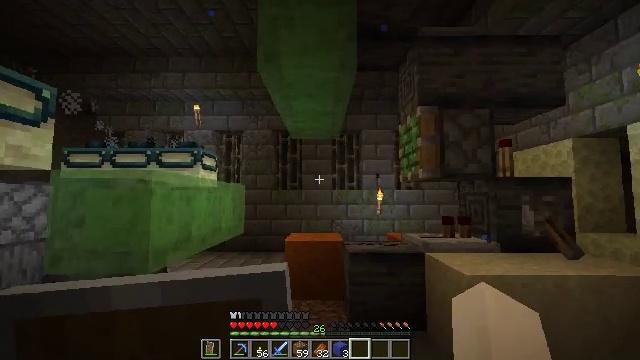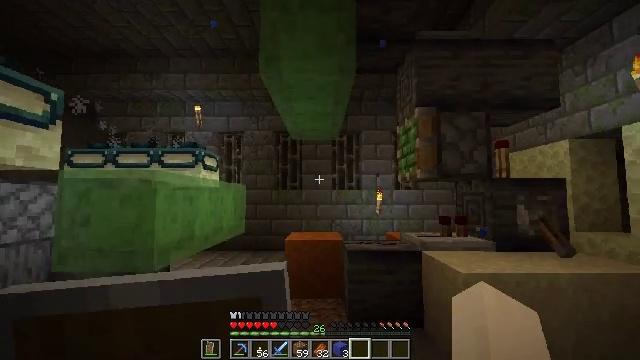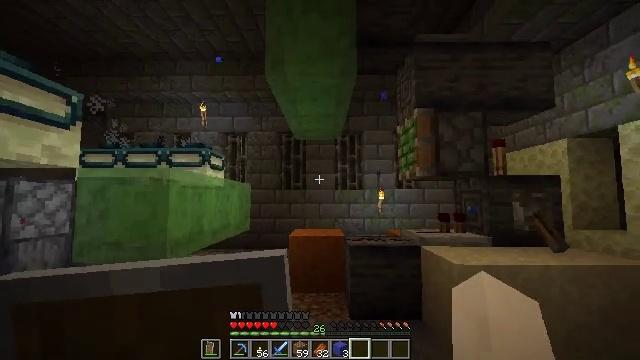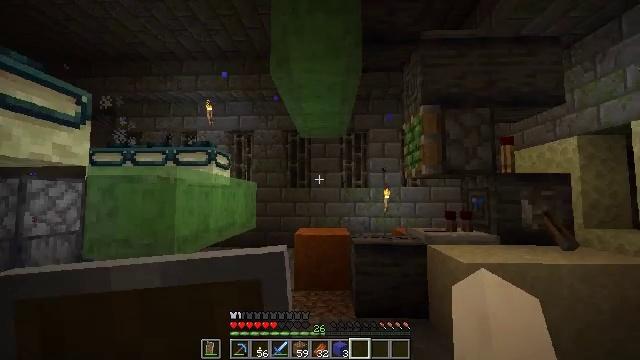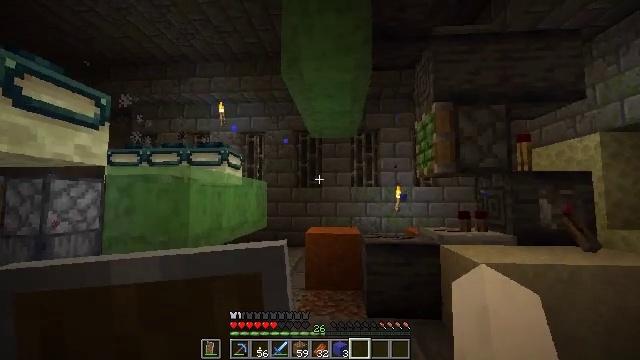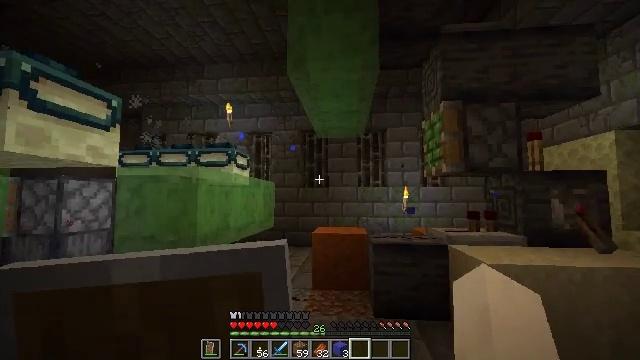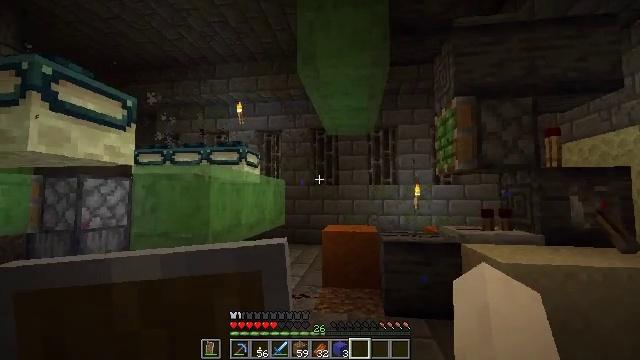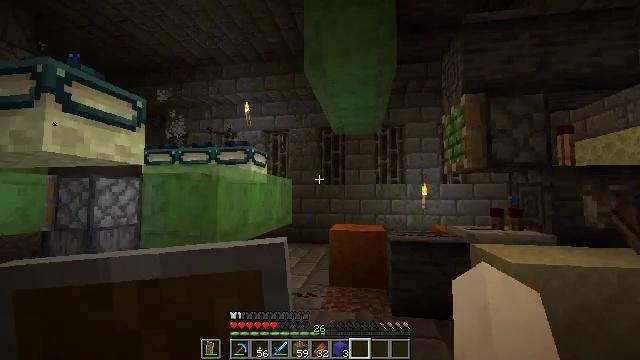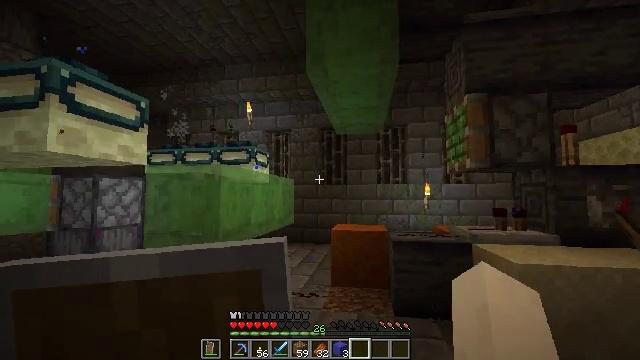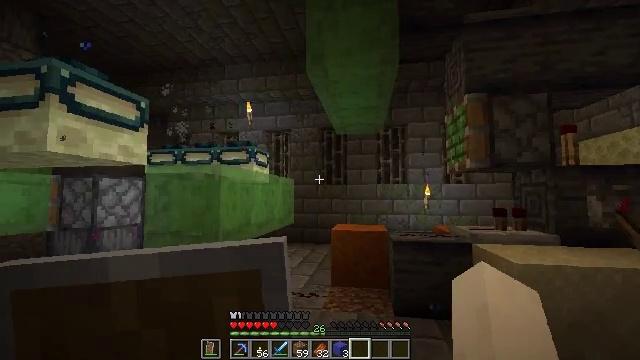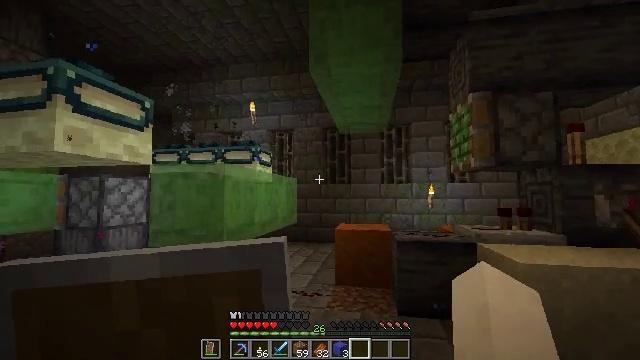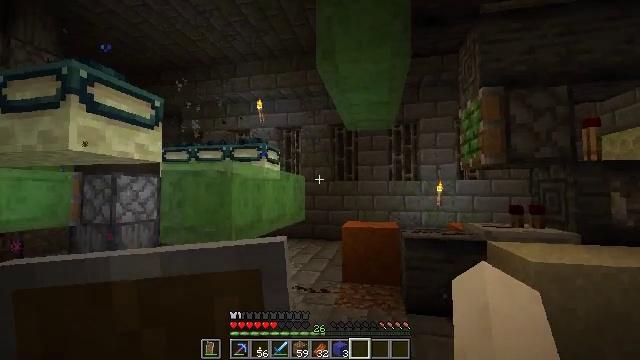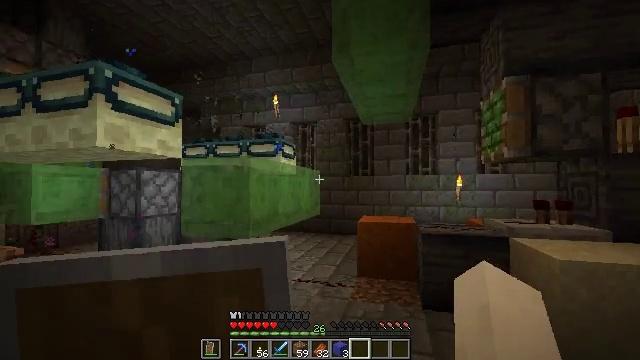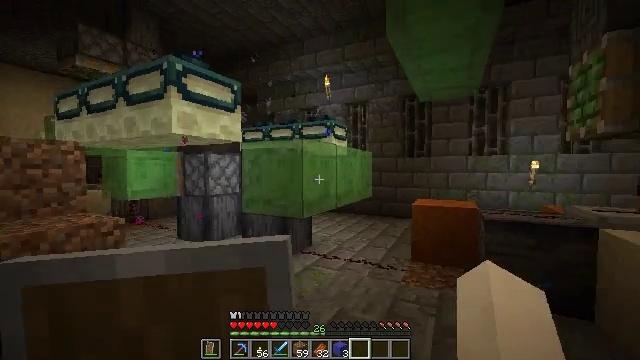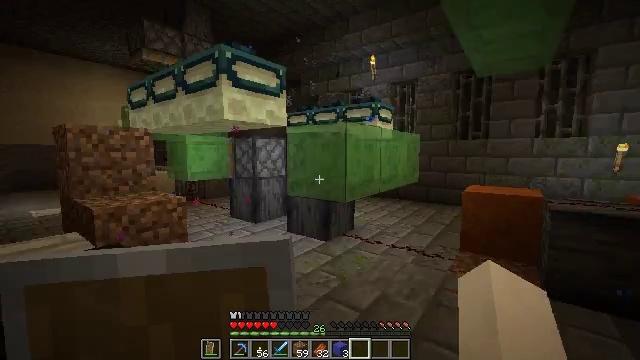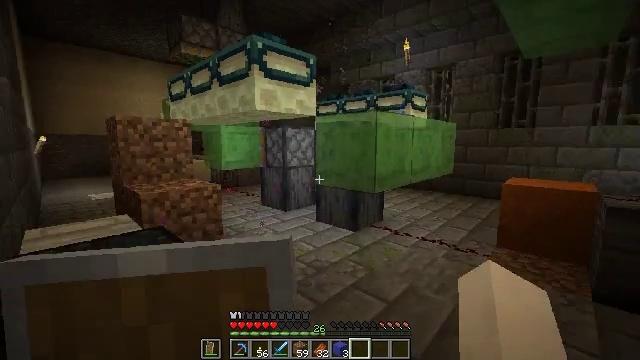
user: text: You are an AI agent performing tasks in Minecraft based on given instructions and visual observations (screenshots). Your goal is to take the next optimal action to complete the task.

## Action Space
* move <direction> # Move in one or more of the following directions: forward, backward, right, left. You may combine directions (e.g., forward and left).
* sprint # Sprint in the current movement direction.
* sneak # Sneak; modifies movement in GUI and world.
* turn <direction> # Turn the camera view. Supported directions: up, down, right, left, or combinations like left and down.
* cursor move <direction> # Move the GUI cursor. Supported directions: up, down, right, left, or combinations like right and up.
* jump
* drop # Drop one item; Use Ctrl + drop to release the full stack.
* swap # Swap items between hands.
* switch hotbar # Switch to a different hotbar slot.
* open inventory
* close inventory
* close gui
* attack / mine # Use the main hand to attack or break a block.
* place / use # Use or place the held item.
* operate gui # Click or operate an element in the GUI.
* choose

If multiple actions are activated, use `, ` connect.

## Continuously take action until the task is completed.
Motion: motion action
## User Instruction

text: Gather slime blocks for crafting purposes.
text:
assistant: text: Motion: move back
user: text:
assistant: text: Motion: move back
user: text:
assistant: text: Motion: turn left
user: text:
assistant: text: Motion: turn left
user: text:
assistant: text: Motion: turn left
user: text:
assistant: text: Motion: turn left
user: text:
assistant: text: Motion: turn left
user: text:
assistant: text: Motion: no_op
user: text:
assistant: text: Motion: no_op
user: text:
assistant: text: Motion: no_op
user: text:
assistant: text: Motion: turn left
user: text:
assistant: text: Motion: turn left and down
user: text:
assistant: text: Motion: turn left and down
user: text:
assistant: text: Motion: turn left and down
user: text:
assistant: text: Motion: turn left and down
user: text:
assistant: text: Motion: turn left and down
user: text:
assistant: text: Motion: turn left and down
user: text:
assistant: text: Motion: move forward and move left, turn left
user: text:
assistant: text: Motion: move forward and move left
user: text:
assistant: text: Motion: move forward and move left
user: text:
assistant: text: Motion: move forward and move left
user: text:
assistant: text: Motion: move forward and move left
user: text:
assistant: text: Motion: move forward and move left
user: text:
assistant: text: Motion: move forward and move left
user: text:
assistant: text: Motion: move forward and move left, jump
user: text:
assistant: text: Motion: move forward and move left, jump
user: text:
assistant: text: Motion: move forward and move left, jump
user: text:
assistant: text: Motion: move forward and move left
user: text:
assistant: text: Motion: move forward and move left
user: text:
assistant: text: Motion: move forward and move left